Question: I have three images, I want to put plus symbol between two images, and then equals to. Just like below

Image A + Image B = Image C
I am not able to produce this view in latex.
The reference code is
'''
egin{document}
egin{figure}[h!]
\centering
%\captionsetup[subfigure]{labelformat=empty}
\subfigure[Image A]{\includegraphics[width=30mm, height=30mm {templates/image_A.png}}
\quad
%\hspace{5mm}
\subfigure[Image B]{\includegraphics[width=30mm, height=30mm]{templates/image_B.png}}
\hspace{2mm}
ewsubfloat{$=$}
\subfigure[Image C]{\includegraphics[width=30mm, height=30mm]{templates/Image_C.png}}
\caption{Exampleigures}
\end{figure}
\end{document}
'''
And please also tell how to remove (a),(b),(c) from the subfigures. I have seen related examples but not able to produce this.
Any help will be appreciated. Thank you.
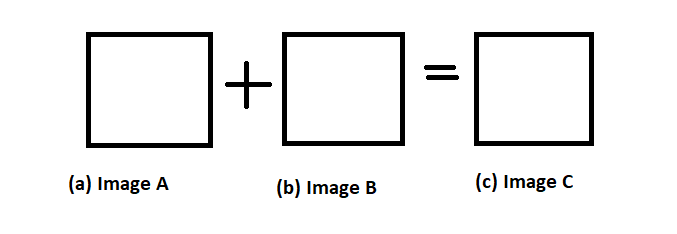
Answer: The easiest way to remove the subcaption letters is to not use subfigures, they are not necessary for your case.
'''
\documentclass{article}
\usepackage{graphicx}
\usepackage[export]{adjustbox}
\begin{document}
\begin{figure}[htbp]
\centering
\begin{tabular}{ccccc}
\includegraphics[width=30mm,valign=c]{example-image-duck}&
+&
\includegraphics[width=30mm,valign=c]{example-image-duck}&
=&
\includegraphics[width=30mm,valign=c]{example-image-duck}\\[6ex]
Image A && Image B && Image C\\
\end{tabular}
\caption{Multi-focus image fusion}
\end{figure}
\end{document}
'''
<URL>